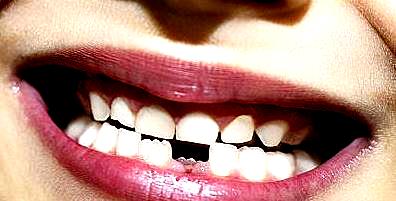
Condition: hypodontia